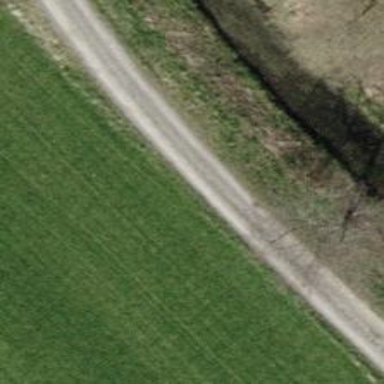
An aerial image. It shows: Track with pebblestone surface. The track type is grade2.